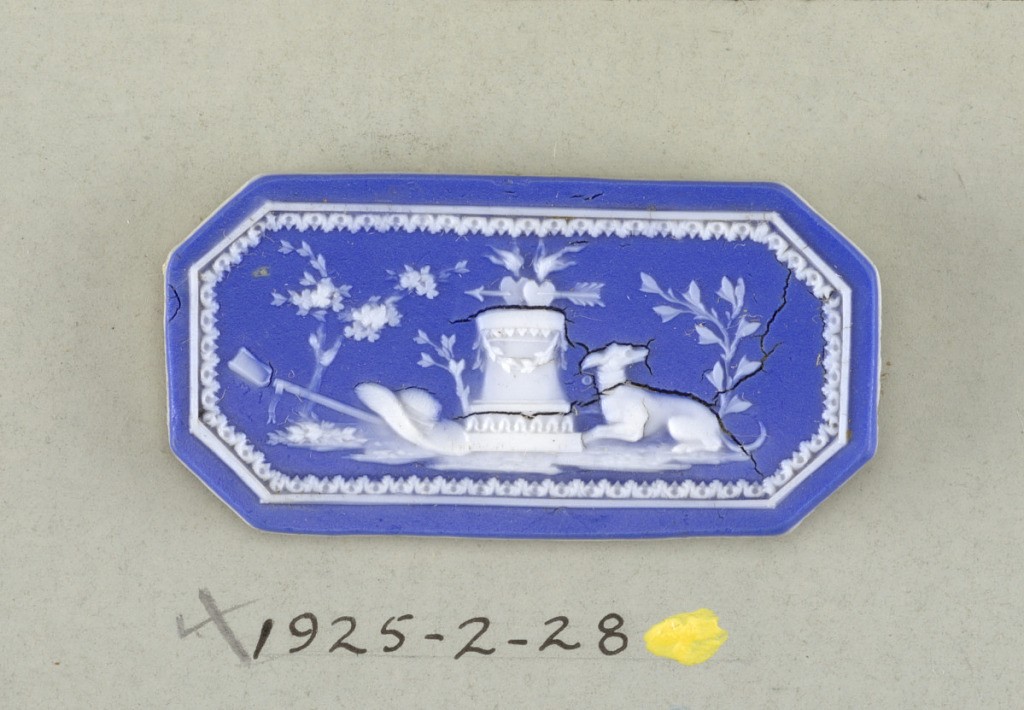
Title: Button
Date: late 18th century
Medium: Stoneware
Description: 1925-2-28: Octagonal mount in the style of Wedgwood Jasperwar...